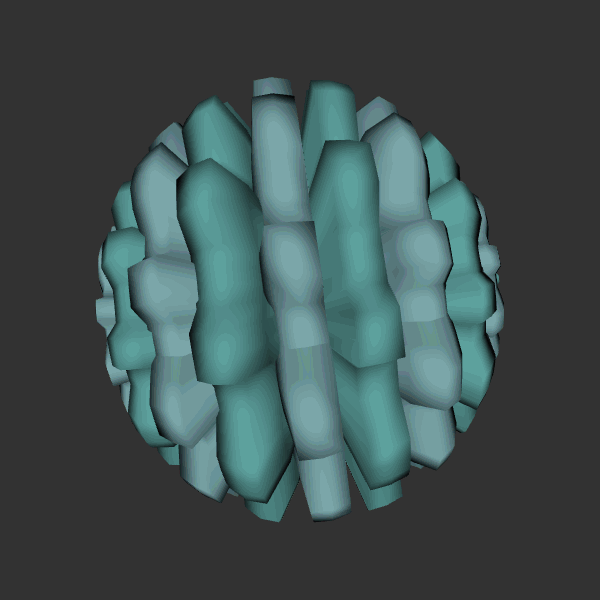
Background: dark